Question: I am using magento with paypal express checkout.I have configured it.
But when I create the orders in admin I am not getting this option there.
How can I do this?

Please help.
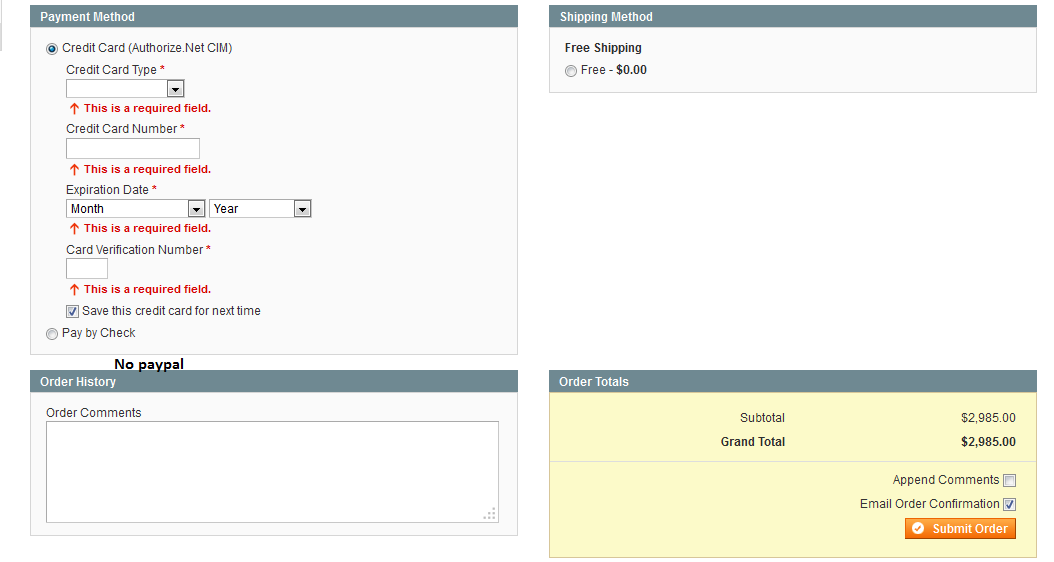
Answer: Most Magento payment methods does not support using it in admin. PayPal Express method does not support it also.
P.S. After creating order customer are redirected to PayPal. If you create order for customer he will not be redirected and can not pay for order.
You need to search for payment method that allow repayment (link to pay).
Payment method has a parameter
'''
protected $_canUseInternal = false;
'''
but changing it to true is not enought :)